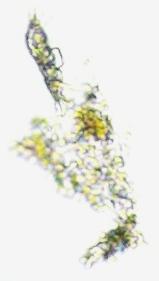
Label: Detritus